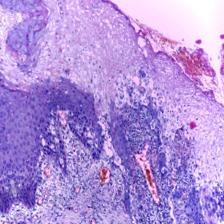
Diagnosis: OSCC